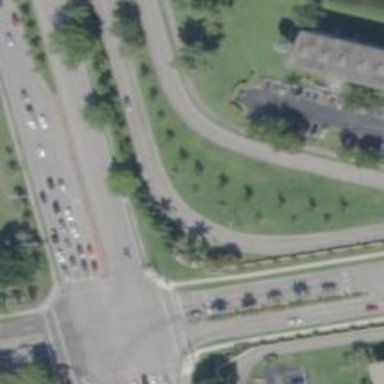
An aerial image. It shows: Busway road.